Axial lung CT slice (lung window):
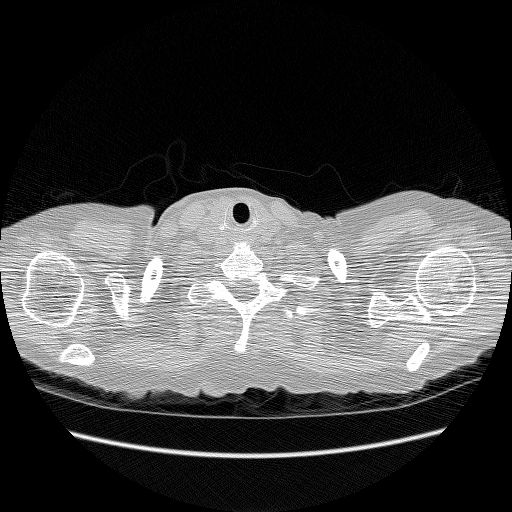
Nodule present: no